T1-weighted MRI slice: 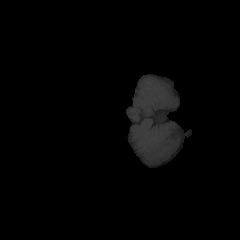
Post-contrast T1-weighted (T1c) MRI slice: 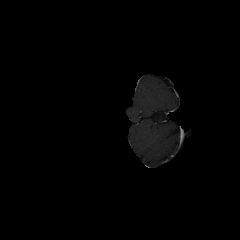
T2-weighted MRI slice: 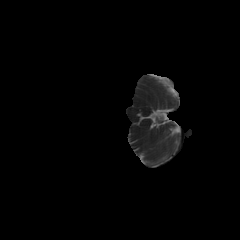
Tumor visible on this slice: no